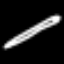
Label: pencil